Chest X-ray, AP view. Patient: 19 years old, sex F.
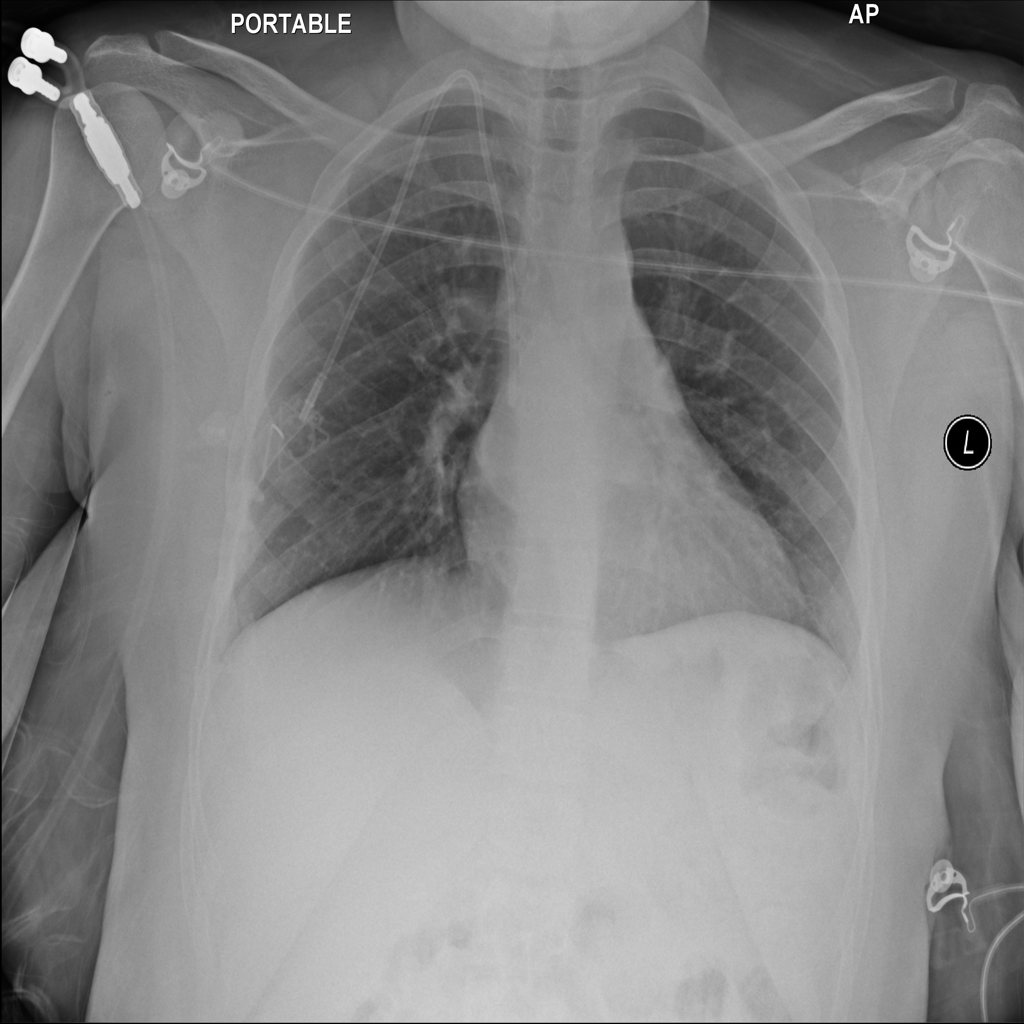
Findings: No Finding